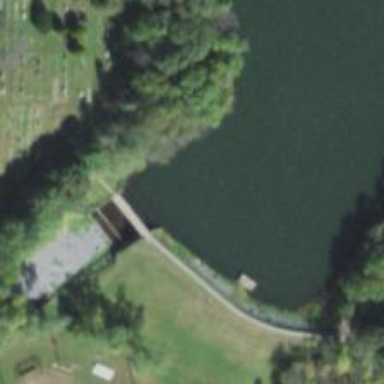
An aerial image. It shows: Dam along waterway.